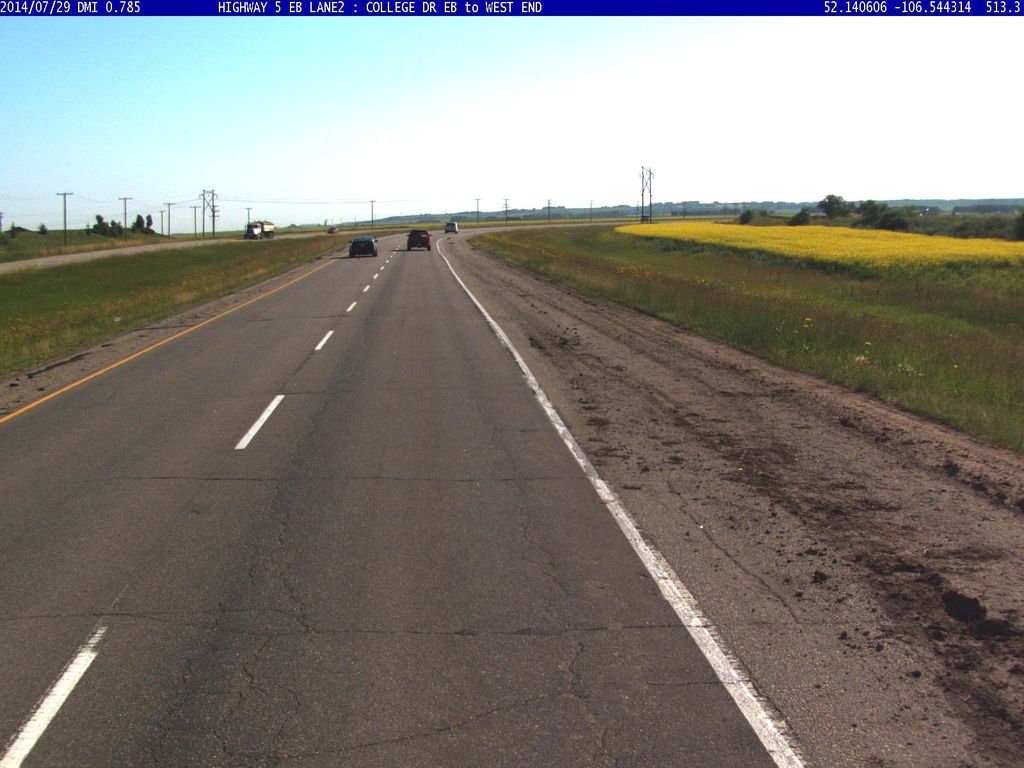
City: saskatoon